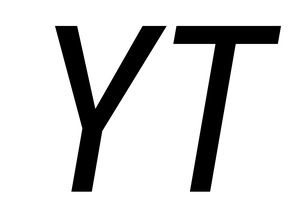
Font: Roboto-Italic_Condensed_Italic